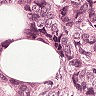
Metastatic tissue present: yes